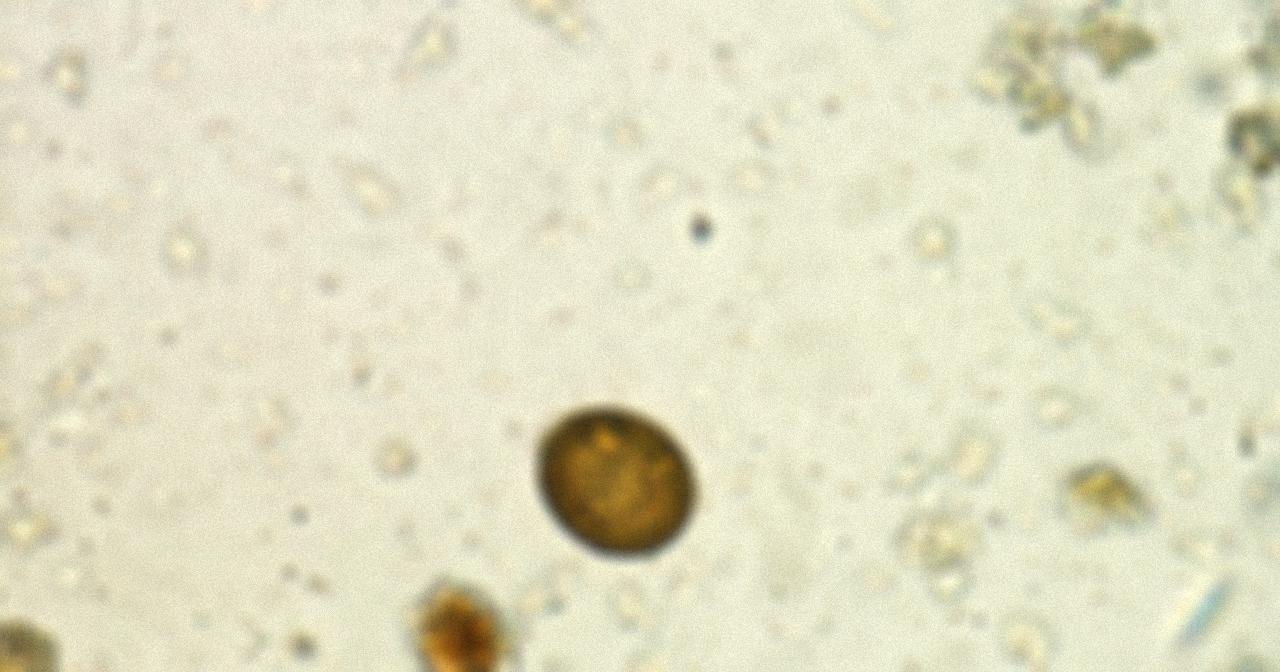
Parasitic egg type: Taenia spp. egg